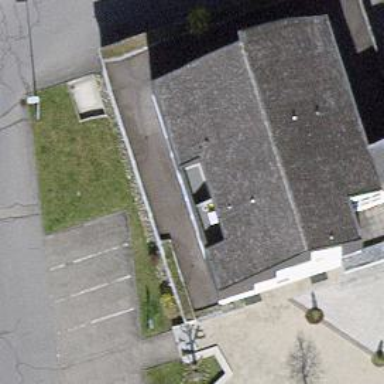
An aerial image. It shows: Police facility.